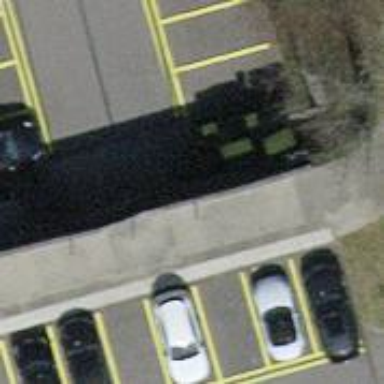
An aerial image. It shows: Parking entrance.